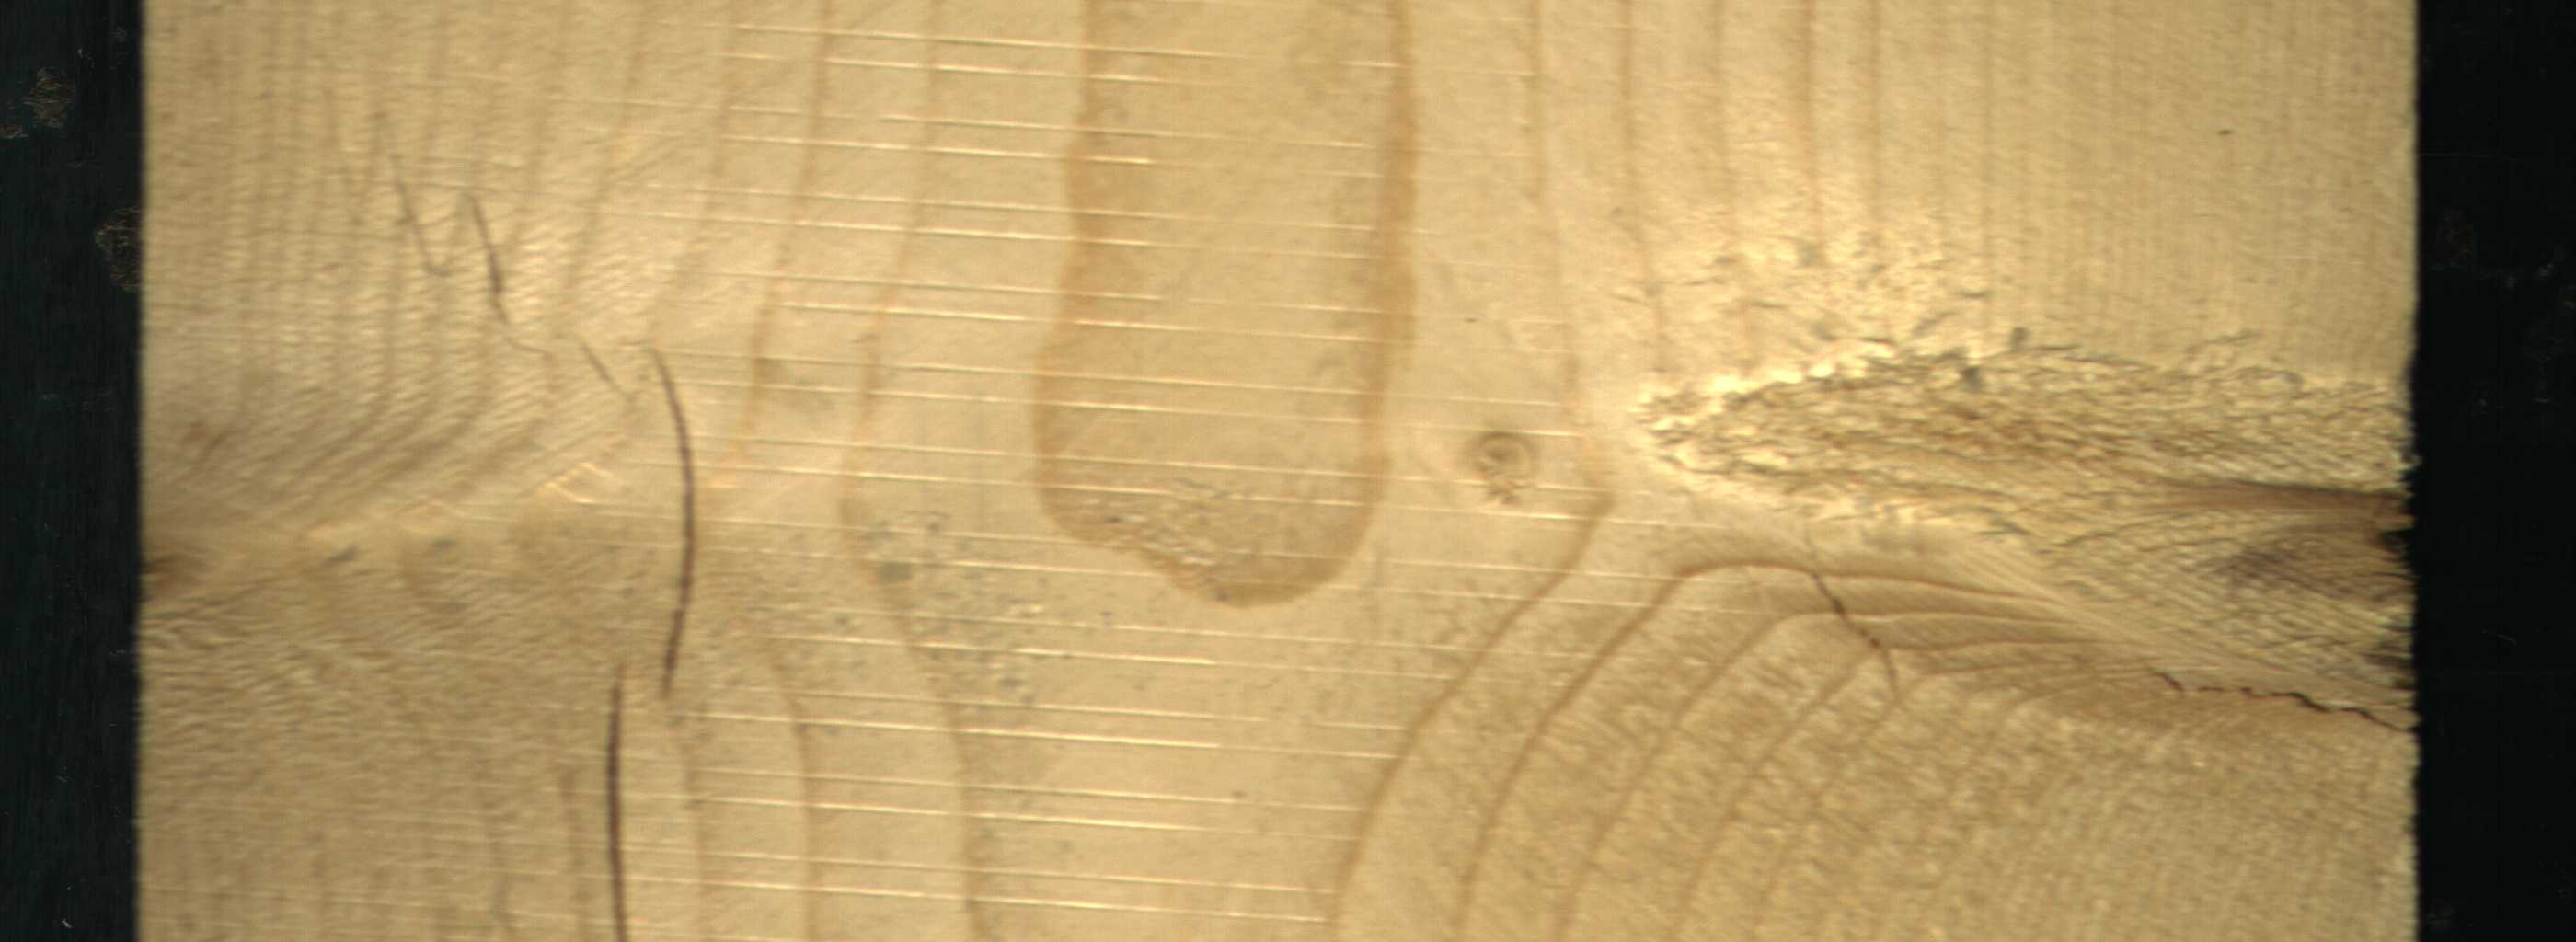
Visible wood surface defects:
Crack
Crack
Crack
Crack
Live_Knot
Live_Knot